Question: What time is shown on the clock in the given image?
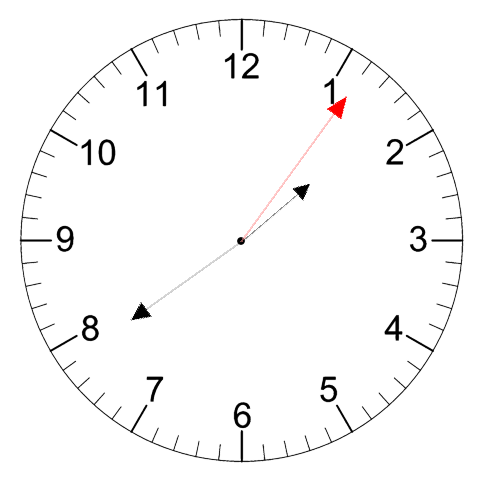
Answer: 01:39:06